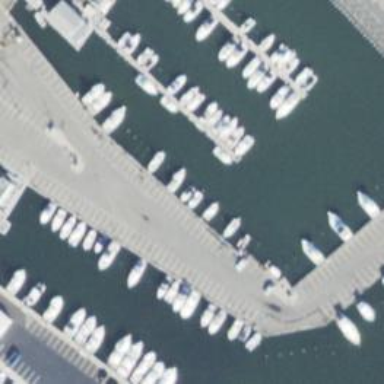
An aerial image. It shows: Dock located along the waterway.